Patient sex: M
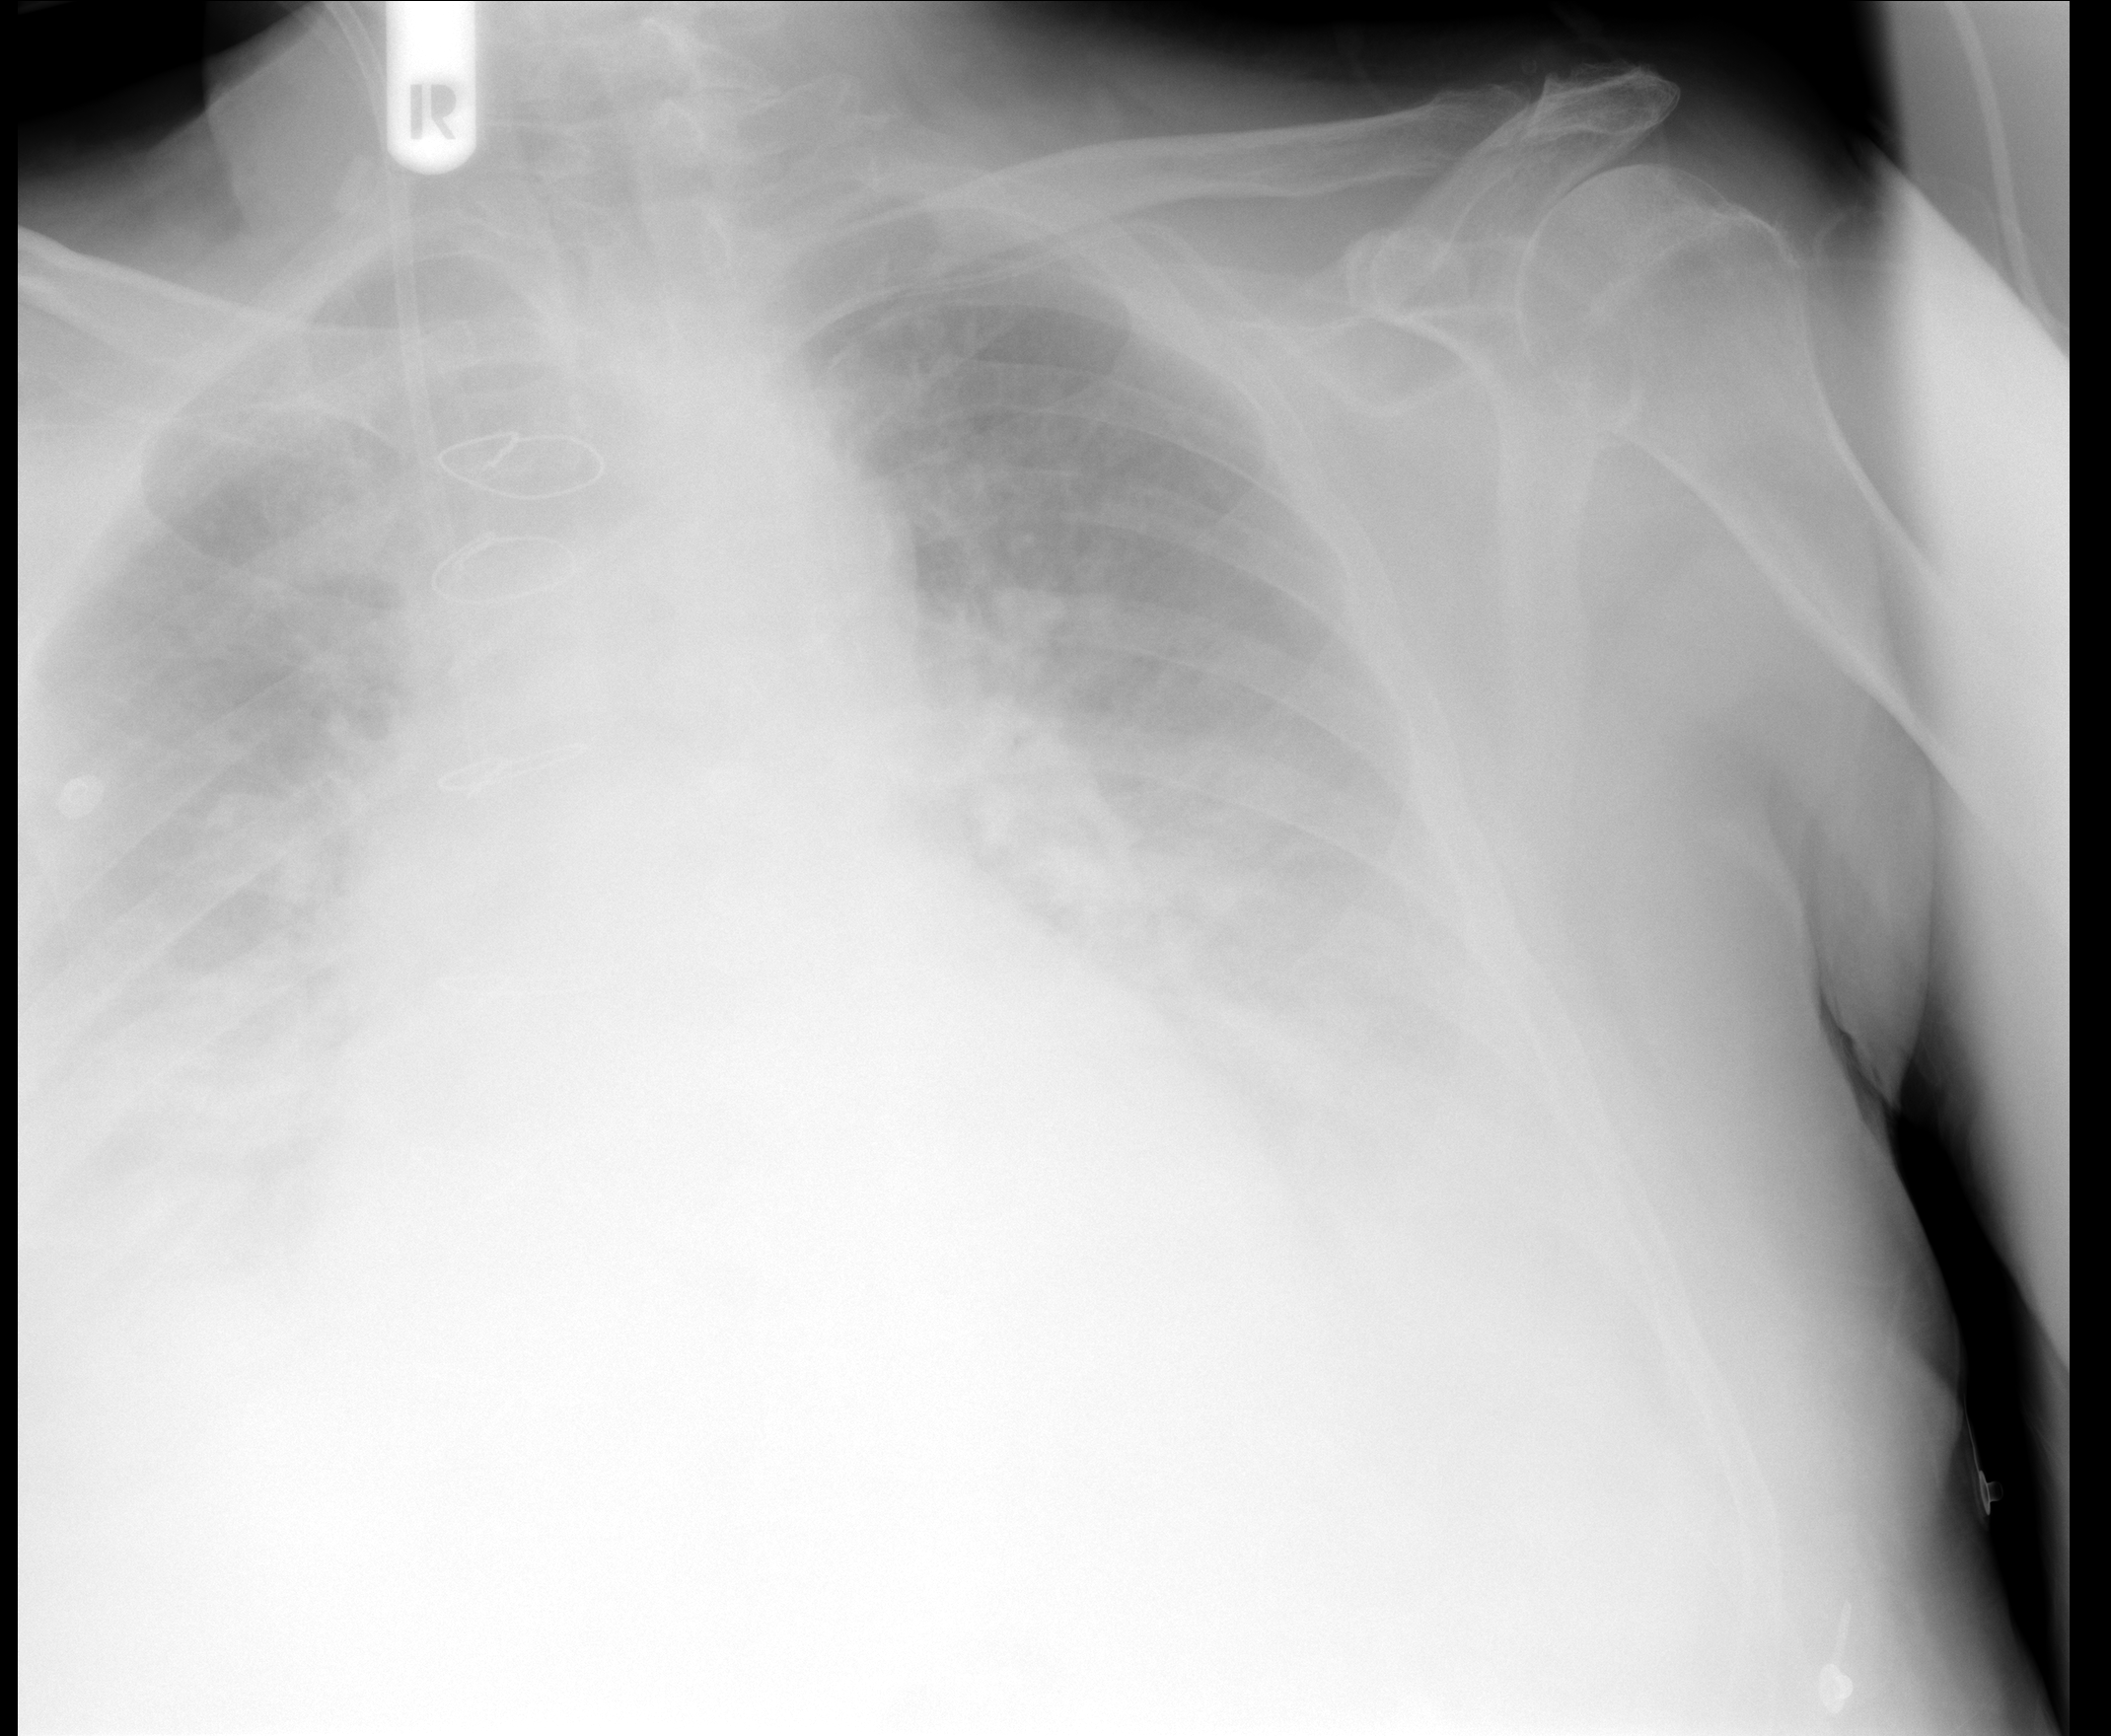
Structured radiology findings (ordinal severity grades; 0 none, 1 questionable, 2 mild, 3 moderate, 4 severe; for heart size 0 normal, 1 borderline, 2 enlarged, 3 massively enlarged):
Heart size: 2
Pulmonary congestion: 4
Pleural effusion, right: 4
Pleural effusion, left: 4
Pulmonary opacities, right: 0
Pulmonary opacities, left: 0
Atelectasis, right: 3
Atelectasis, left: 3